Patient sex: F
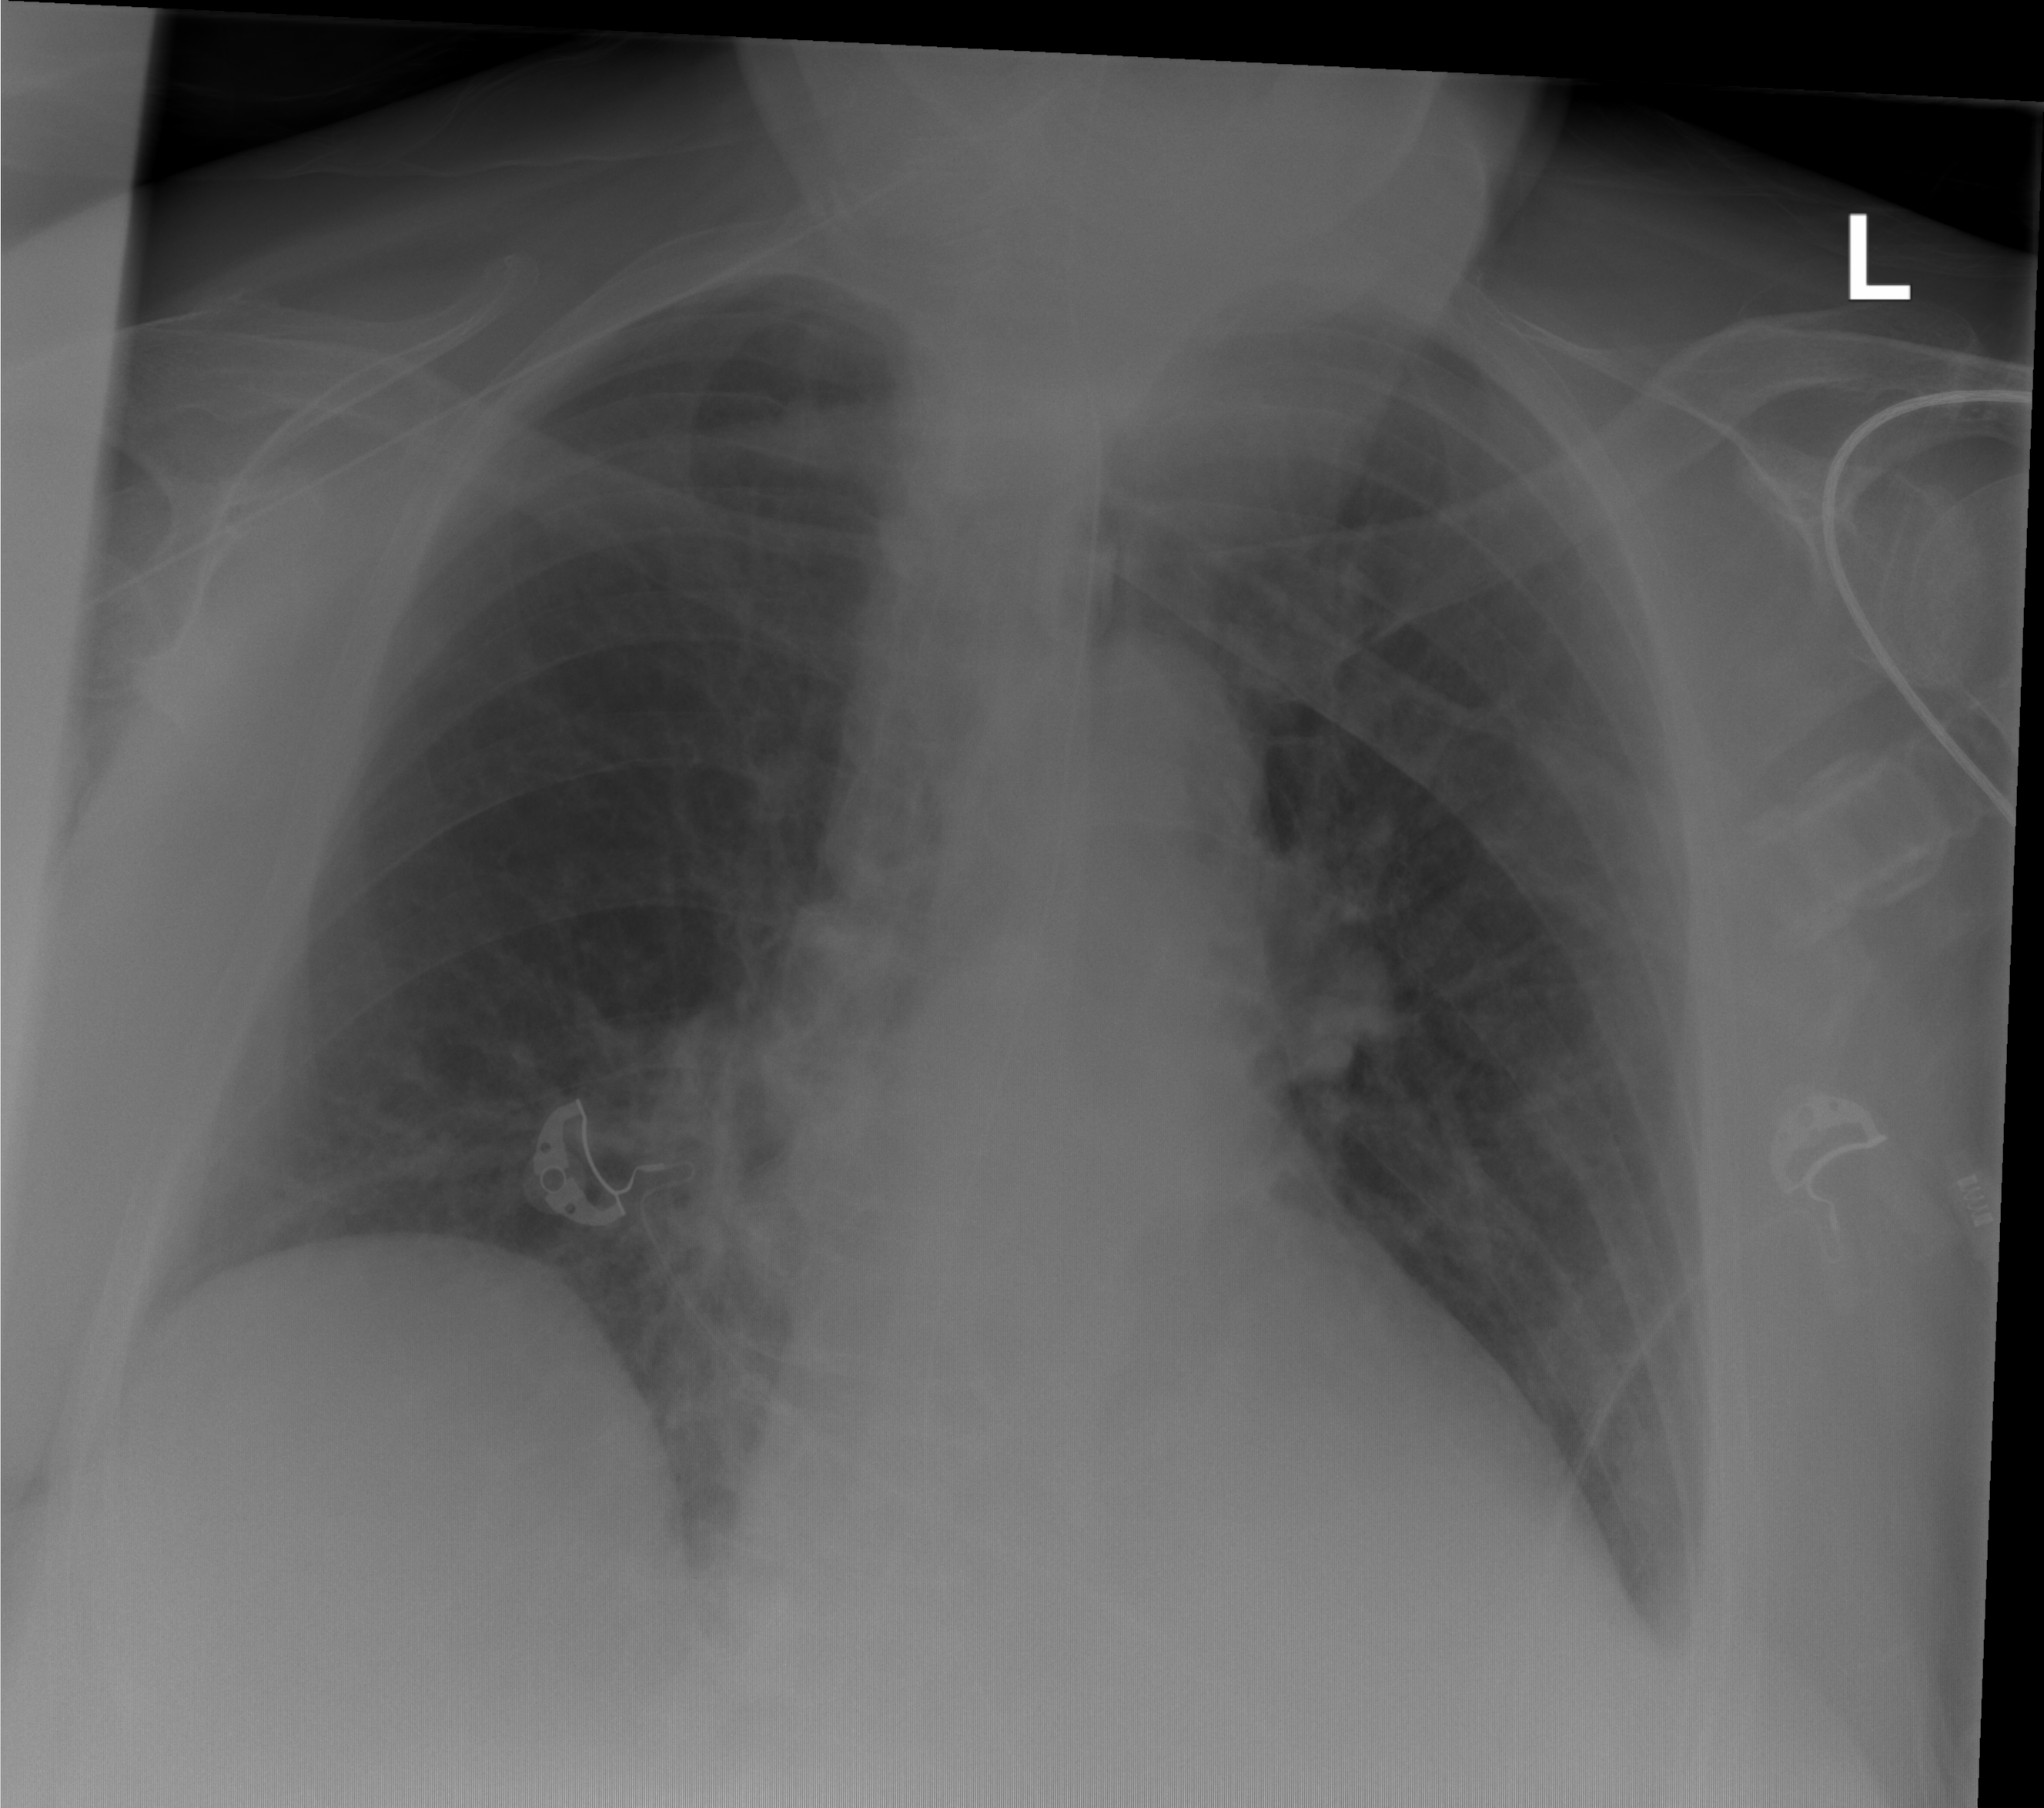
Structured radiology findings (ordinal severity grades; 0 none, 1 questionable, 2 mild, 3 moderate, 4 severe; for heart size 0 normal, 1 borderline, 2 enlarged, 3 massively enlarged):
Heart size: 0
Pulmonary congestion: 1
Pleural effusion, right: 0
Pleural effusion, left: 1
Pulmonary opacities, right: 0
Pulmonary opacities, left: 1
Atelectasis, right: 0
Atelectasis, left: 0